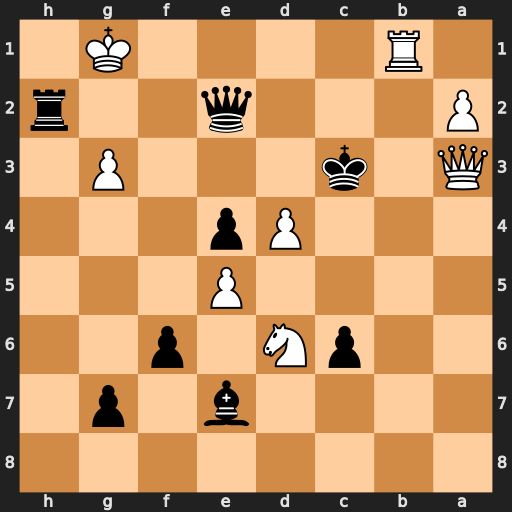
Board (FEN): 8/4b1p1/2pN1p2/4P3/3Pp3/Q1k3P1/P3q2r/1R4K1
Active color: b
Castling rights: -
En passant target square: -
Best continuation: Kxd4 Rd1+ Qxd1+